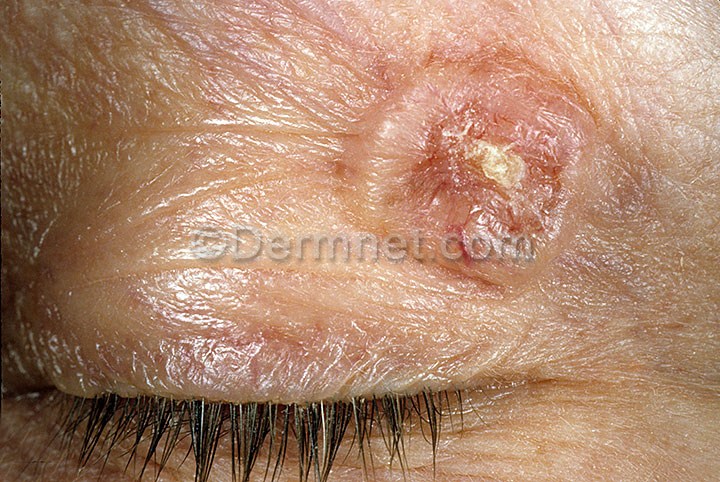
Disease: Actinic Keratosis Basal Cell Carcinoma and other Malignant Lesions